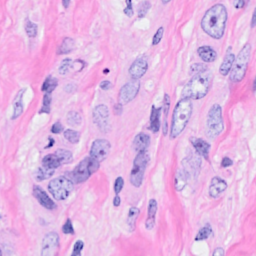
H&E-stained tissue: Breast